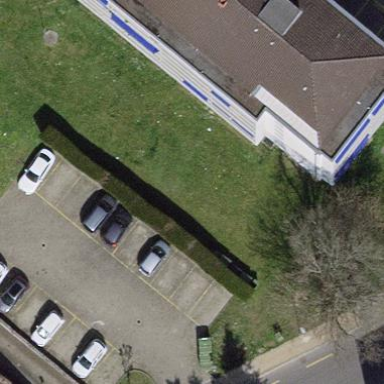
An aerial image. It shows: Parking area with surface.